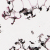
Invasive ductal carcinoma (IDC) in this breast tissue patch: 0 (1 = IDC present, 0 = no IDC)